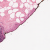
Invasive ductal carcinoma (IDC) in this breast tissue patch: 0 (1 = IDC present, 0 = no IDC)